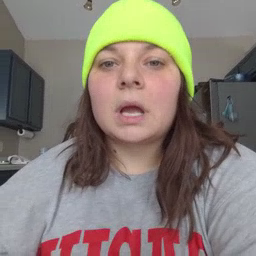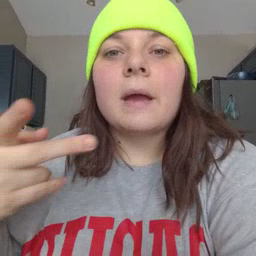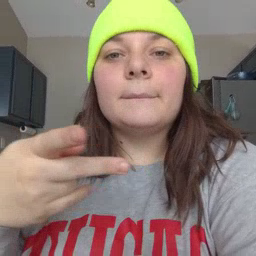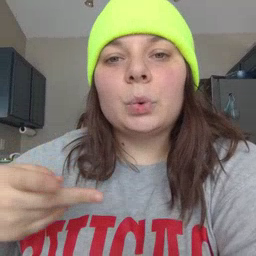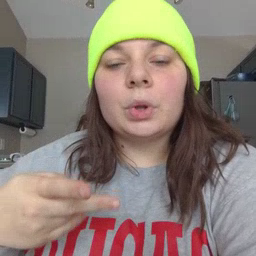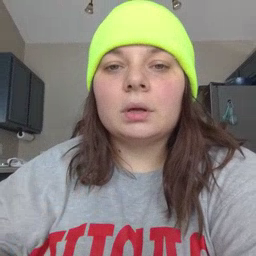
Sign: pool